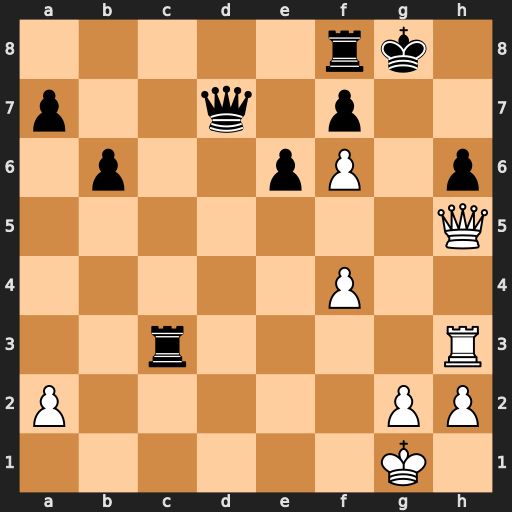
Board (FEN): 5rk1/p2q1p2/1p2pP1p/7Q/5P2/2r4R/P5PP/6K1
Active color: w
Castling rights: -
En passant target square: -
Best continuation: Qg4+ Kh8 Rxh6#